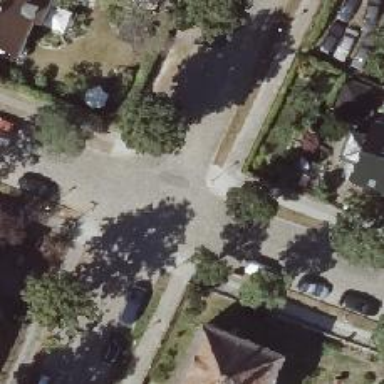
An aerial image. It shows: Residential road with separate sidewalks on both sides.